Brain MRI, t1w sequence, axial 2D slice.
Patient: age 29, sex M, weight 78 kg, height 1.78 m
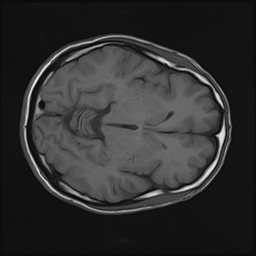